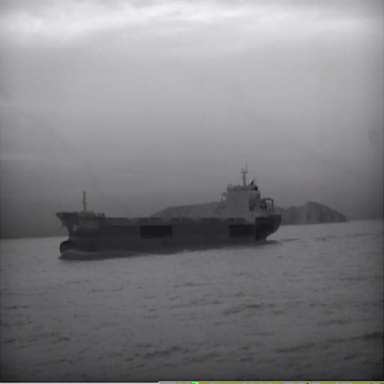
There is a liner in the infrared image.